Field crop: maize
Growth stage: 2
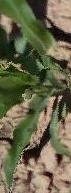
Species: maize